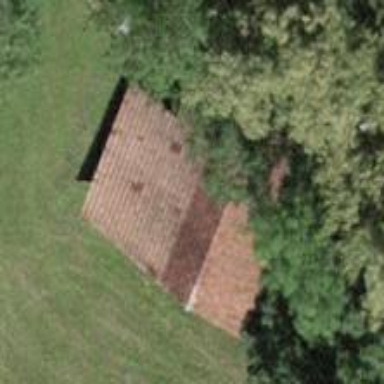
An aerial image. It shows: Rural barn.